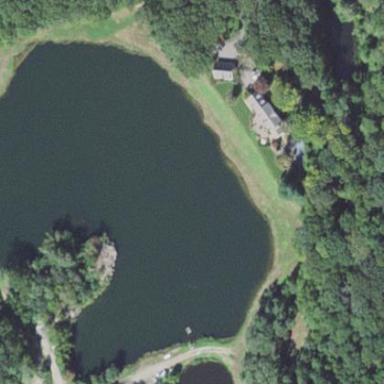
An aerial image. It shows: Lake with natural water.